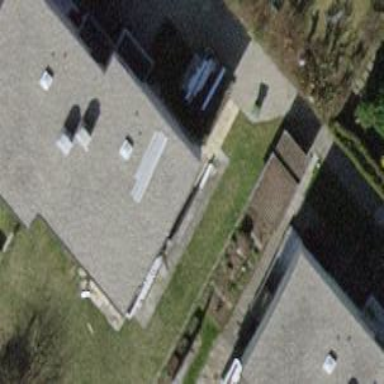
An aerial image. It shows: Terrace building.